Field crop: maize
Growth stage: 2
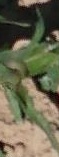
Species: maize